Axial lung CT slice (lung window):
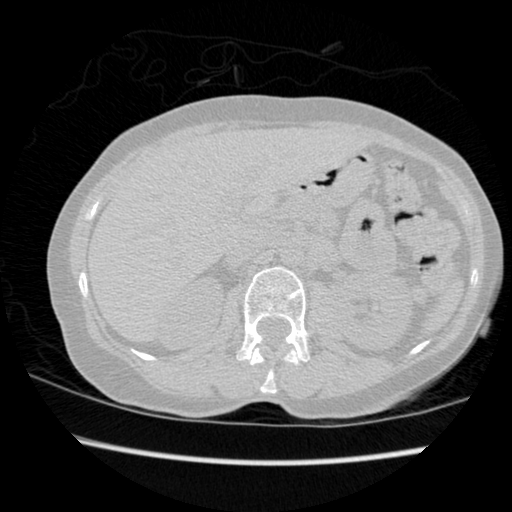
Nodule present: no